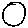
Label: circle